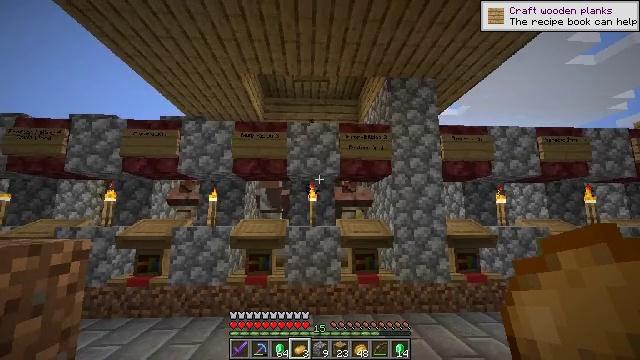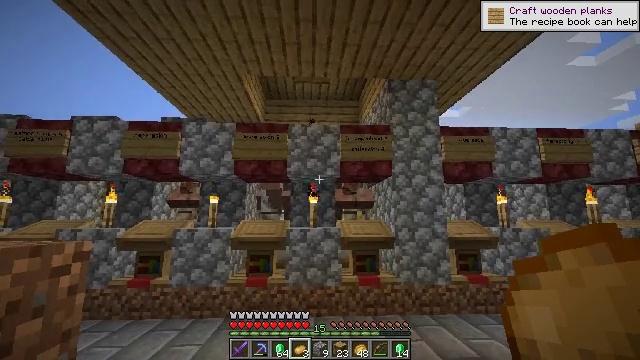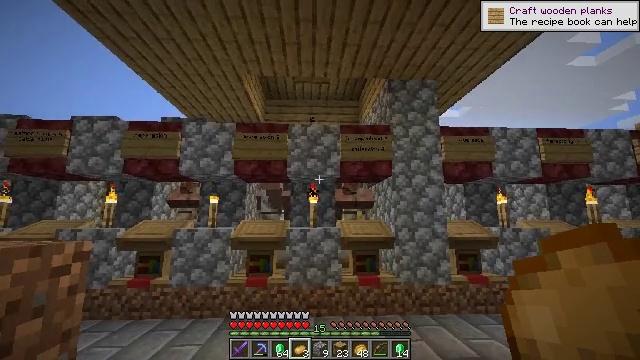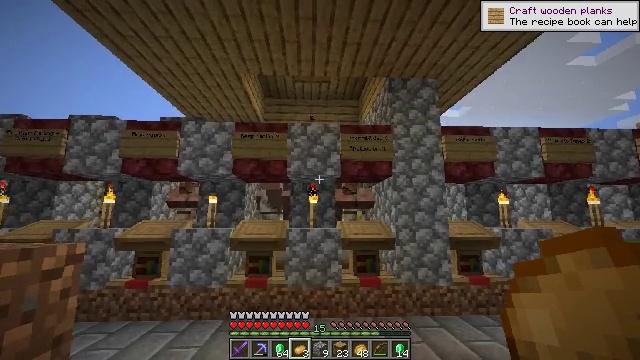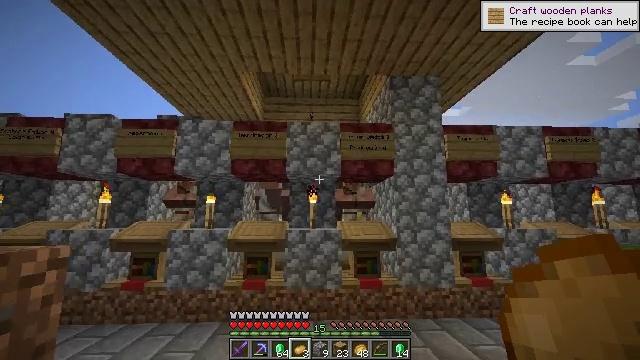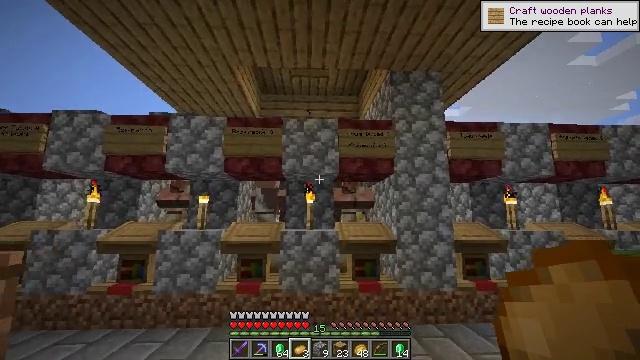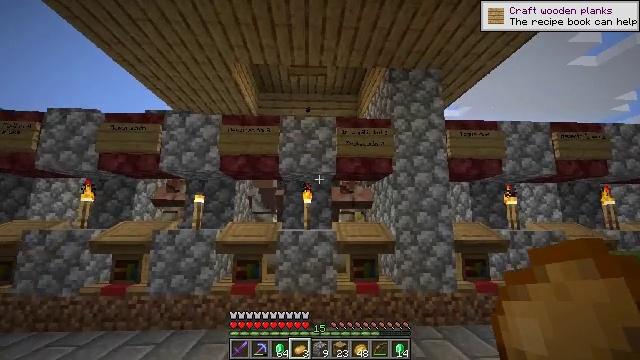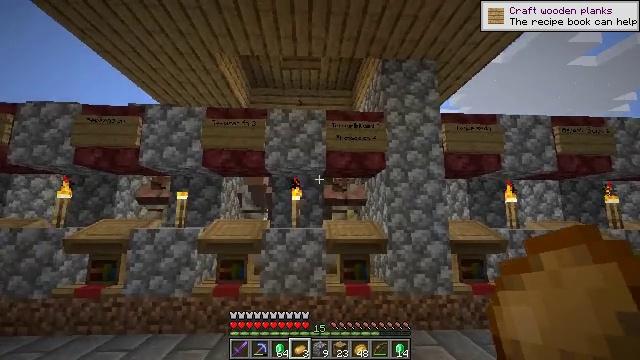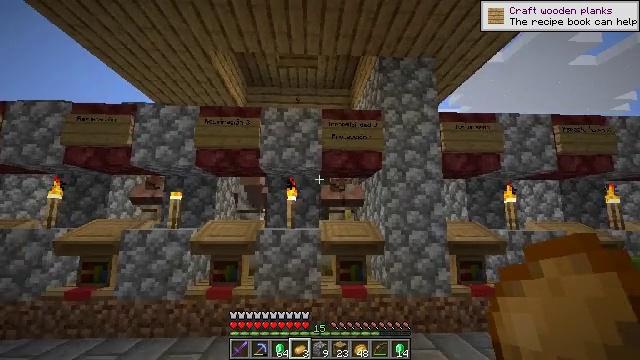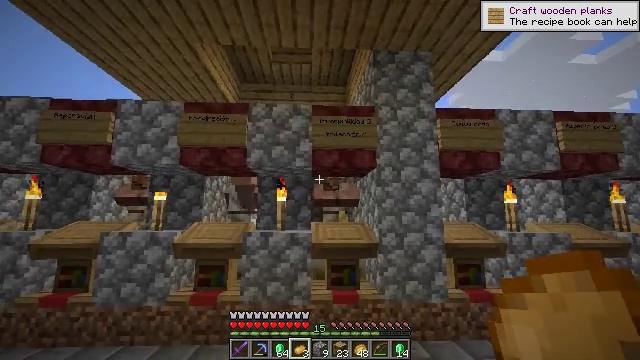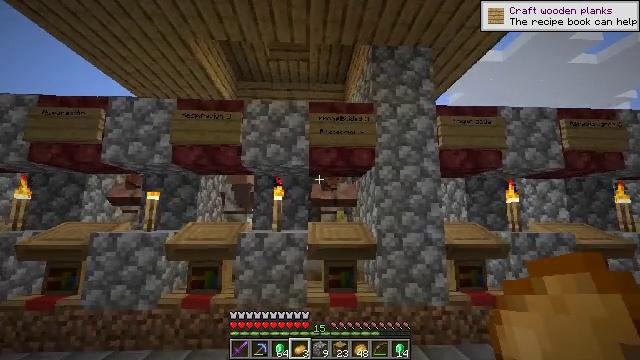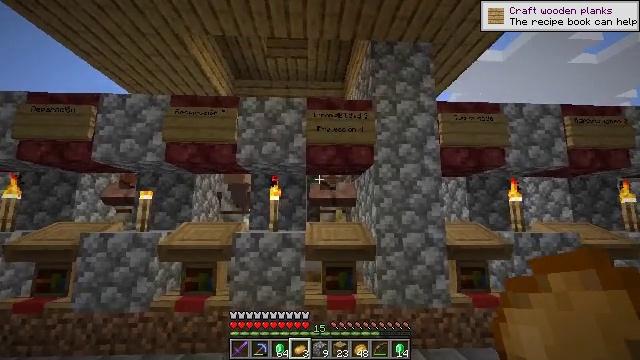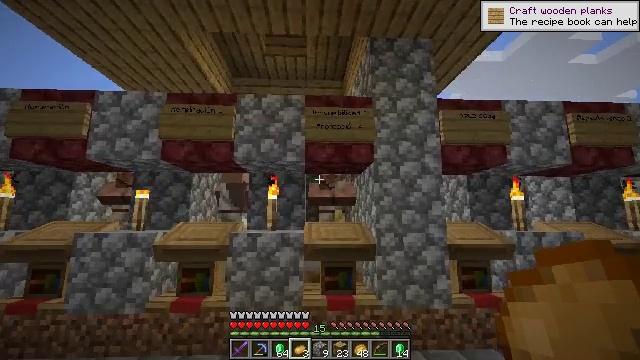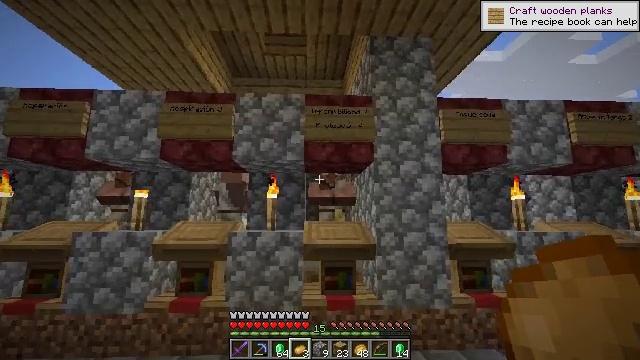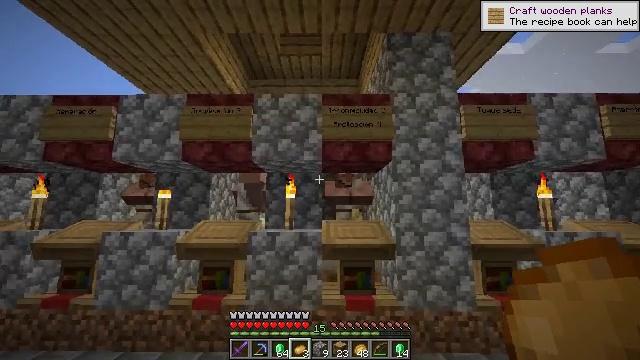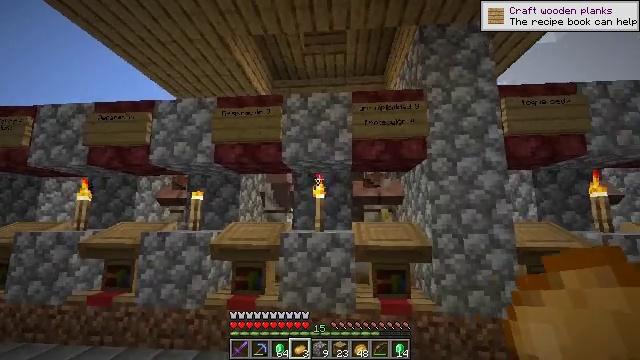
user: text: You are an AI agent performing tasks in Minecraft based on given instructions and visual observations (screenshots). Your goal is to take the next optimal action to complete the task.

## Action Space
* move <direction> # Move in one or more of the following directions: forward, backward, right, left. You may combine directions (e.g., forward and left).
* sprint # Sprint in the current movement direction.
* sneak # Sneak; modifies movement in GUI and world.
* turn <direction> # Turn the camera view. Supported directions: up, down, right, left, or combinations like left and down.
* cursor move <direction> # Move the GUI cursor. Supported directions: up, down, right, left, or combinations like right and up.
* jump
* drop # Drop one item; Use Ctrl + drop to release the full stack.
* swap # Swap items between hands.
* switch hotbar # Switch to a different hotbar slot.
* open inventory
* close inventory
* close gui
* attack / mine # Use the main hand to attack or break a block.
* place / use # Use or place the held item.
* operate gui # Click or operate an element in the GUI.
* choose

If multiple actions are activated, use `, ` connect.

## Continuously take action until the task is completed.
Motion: motion action
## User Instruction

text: Enchant a book to create an enchanted book.
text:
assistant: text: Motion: no_op
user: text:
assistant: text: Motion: no_op
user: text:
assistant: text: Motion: move forward
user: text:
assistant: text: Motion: move forward
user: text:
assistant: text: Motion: move forward and move right
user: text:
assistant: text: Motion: move forward and move right
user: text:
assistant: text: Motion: move forward and move right
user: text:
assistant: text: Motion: move forward and move right
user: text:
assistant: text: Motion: move forward
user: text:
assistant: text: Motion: no_op
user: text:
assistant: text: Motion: no_op
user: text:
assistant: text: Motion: no_op
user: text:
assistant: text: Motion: no_op
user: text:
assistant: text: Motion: move left, turn left
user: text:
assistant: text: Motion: move forward and move left, turn left
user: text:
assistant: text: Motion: move forward and move left, turn left
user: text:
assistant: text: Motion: move forward and move left
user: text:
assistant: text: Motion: move forward and move left
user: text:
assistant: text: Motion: move forward and move left
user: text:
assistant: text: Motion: move forward
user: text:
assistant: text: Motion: move forward
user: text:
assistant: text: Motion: move forward and move left
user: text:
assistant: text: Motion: move forward and move left
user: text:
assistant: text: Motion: move forward and move left
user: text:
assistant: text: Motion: move forward and move left
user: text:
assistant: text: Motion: move forward and move left
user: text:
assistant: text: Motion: move left
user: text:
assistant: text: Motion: move left, turn up
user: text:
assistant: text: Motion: move left, turn up
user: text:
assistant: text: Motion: move left